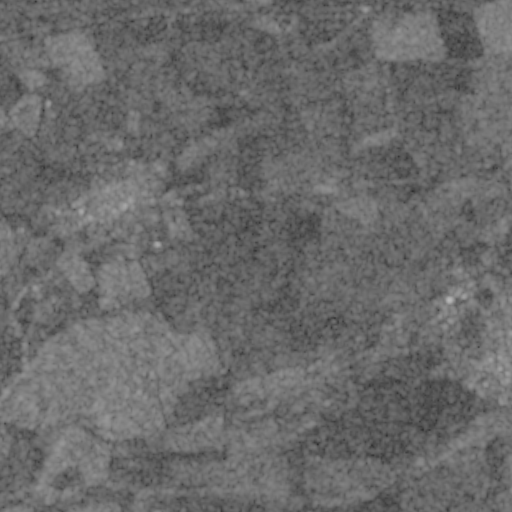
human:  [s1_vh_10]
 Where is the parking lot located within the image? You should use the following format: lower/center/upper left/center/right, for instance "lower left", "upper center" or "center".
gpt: The parking lot is located in the center left of the image.
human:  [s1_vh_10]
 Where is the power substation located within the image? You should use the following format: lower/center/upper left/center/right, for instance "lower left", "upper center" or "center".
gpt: The power substation is located in the center right of the image.
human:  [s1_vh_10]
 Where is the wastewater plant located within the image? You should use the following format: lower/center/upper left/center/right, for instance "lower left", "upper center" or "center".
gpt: The wastewater plant is located in the center left of the image.
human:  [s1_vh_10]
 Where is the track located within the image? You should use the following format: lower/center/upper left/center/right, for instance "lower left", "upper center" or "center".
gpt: There is no track in the image.

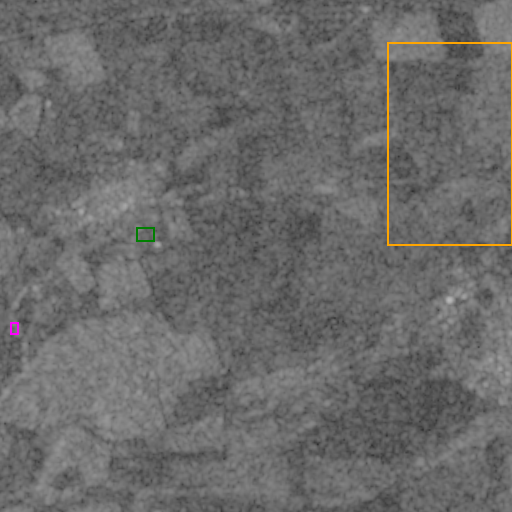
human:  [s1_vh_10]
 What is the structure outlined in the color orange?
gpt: The structure outlined in orange is a crop field.
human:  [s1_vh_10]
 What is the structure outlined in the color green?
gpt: The structure outlined in green is a park.
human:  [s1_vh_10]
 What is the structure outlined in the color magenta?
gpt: The structure outlined in magenta is a wastewater plant.
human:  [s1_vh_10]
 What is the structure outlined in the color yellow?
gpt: There is no yellow outline.